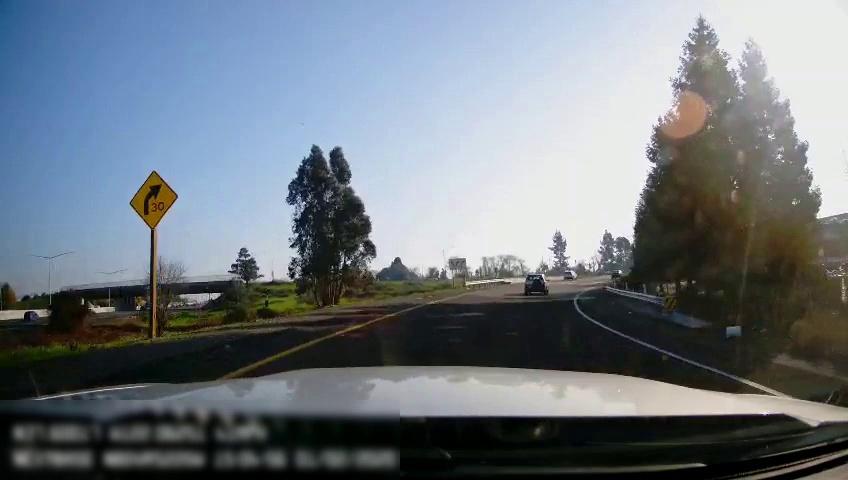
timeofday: Day
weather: Sunny
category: Drivable Space
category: Drivable Space
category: Vehicles | SUV
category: Vehicles | SUV
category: Vehicles | SUV
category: Lanes | Current Lane
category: Lanes | Alternate Lane
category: Traffic | Signs
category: Traffic | Signs